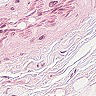
Metastatic tissue present: no